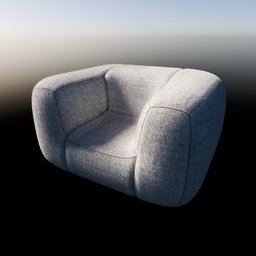
Label: furniture